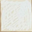
Piece: xx